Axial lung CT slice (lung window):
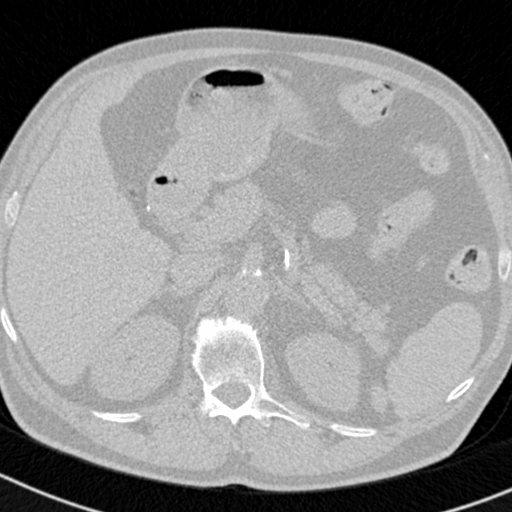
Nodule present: no